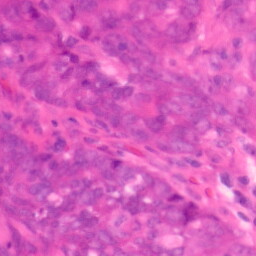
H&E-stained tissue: Colon